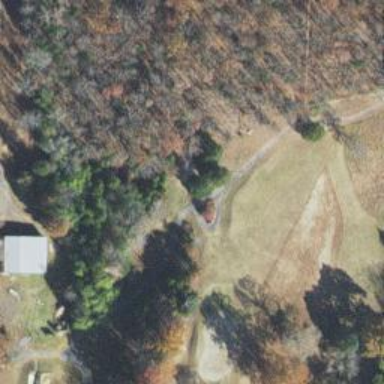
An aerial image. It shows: Path for both roads and golfers.